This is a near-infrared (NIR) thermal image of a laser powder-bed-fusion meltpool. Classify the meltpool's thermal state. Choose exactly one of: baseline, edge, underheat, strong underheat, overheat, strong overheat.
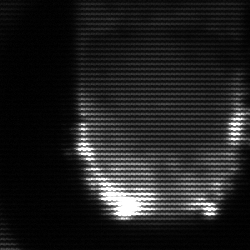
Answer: baseline